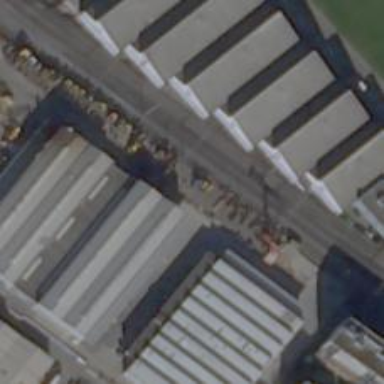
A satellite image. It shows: Industrial building.